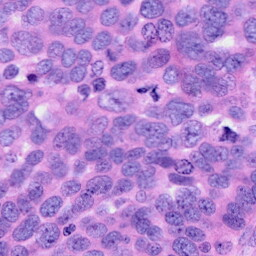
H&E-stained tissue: Ovarian